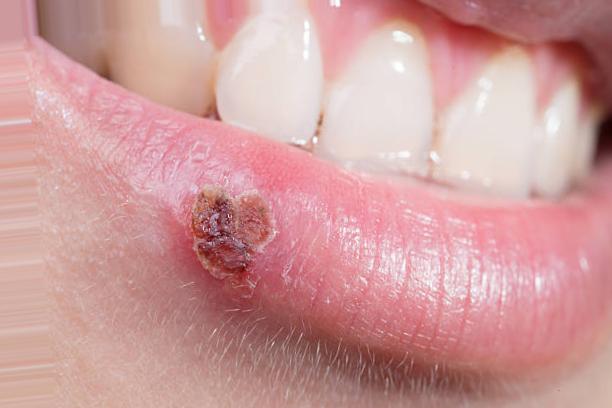
Condition: Mouth Ulcer